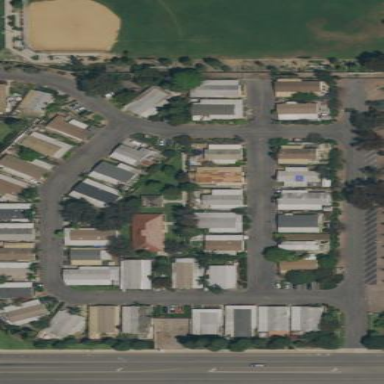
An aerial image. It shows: Residential area known as trailer park.